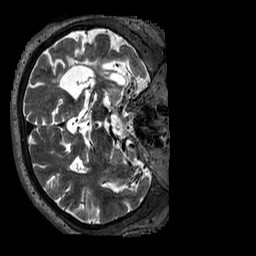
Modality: T2w
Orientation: axial
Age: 57
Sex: male
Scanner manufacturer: siemens
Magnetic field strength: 3 T
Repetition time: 3.2 s
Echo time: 0.567 s